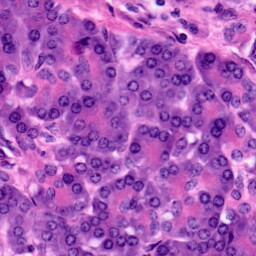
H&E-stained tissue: Pancreatic